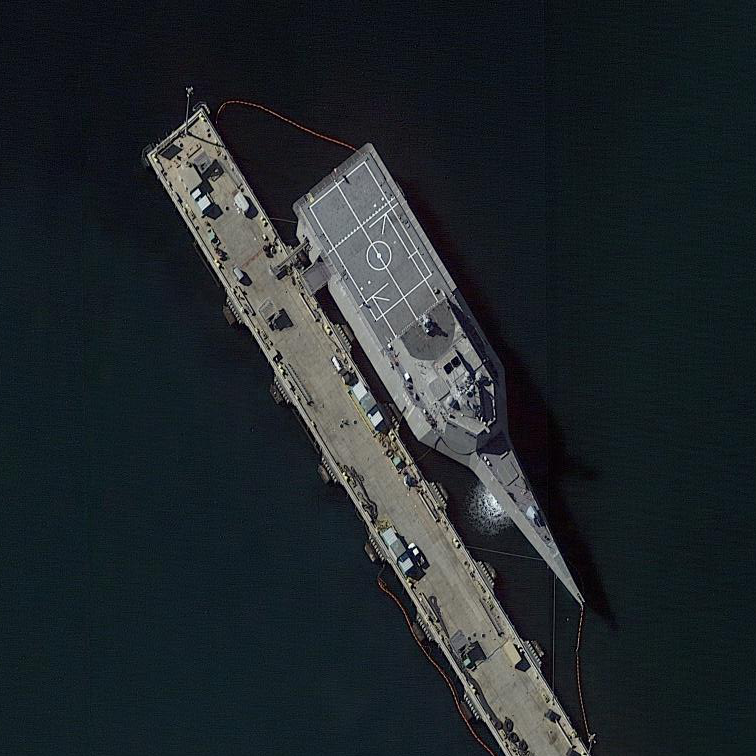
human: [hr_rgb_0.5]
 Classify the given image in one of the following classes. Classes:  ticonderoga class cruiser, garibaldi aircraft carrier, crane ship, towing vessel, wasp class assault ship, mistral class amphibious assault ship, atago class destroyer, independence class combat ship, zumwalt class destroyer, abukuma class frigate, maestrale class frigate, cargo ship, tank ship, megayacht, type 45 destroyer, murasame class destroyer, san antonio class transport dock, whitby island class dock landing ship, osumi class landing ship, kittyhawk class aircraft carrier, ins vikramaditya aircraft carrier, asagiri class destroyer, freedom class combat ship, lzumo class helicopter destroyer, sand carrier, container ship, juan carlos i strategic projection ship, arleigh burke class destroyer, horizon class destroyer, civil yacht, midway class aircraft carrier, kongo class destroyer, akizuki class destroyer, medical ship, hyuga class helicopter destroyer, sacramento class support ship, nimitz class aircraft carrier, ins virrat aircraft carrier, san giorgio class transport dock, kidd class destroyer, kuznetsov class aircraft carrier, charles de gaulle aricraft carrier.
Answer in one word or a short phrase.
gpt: Independence class combat ship